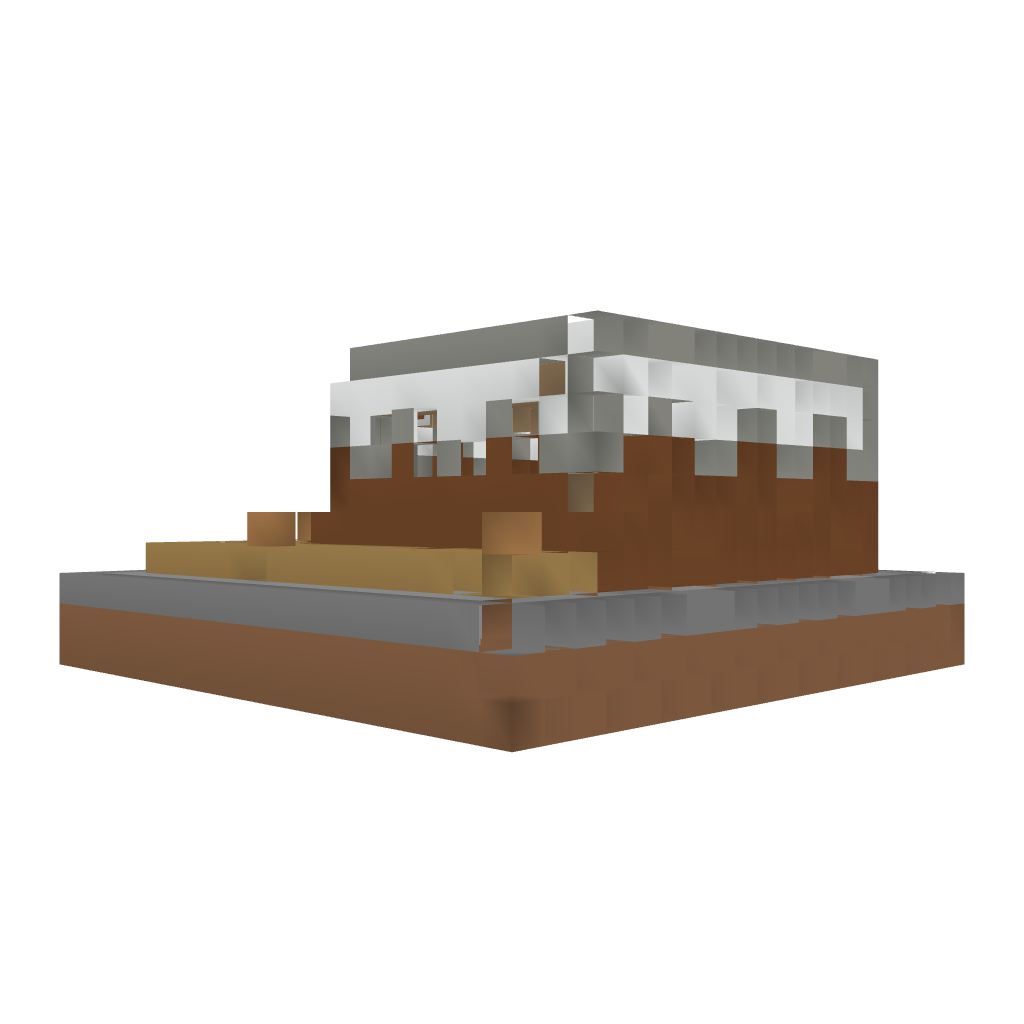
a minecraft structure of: Cake Shop